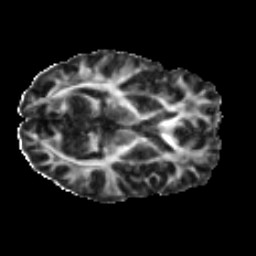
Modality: FA
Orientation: axial
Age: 39
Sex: male
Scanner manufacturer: ge
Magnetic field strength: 3 T
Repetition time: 7.8 s
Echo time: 0.0608 s